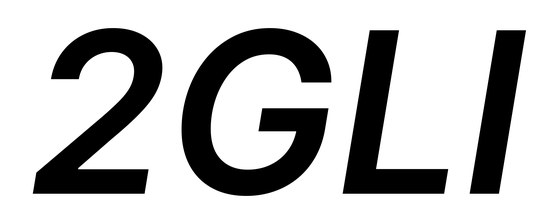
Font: Inter-Italic_SemiBold_Italic